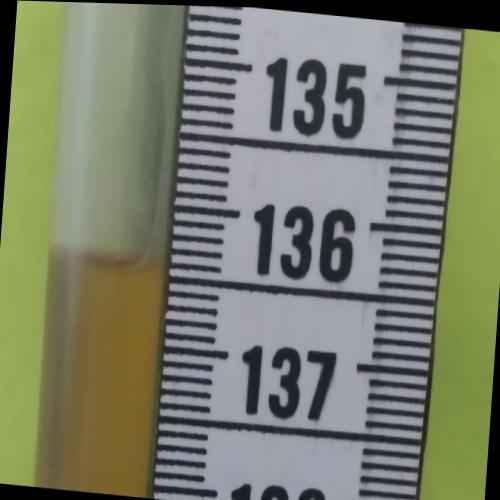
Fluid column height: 136.4 cm